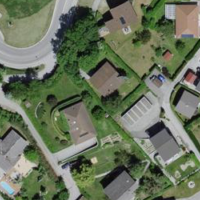
EUNIS habitat code: 54
Species observed at this site:
Juniperus communis